Field crop: maize
Growth stage: 2
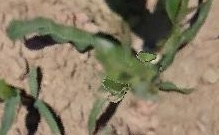
Species: maize